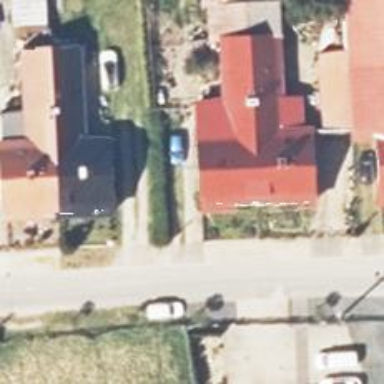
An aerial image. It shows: Driveway.